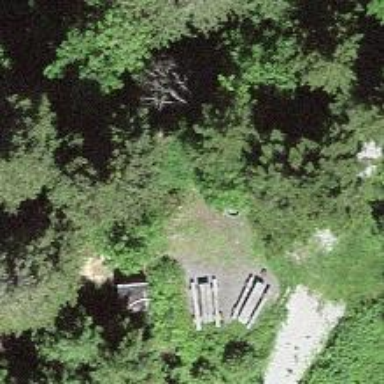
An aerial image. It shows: Picnic area with barbecue amenities.